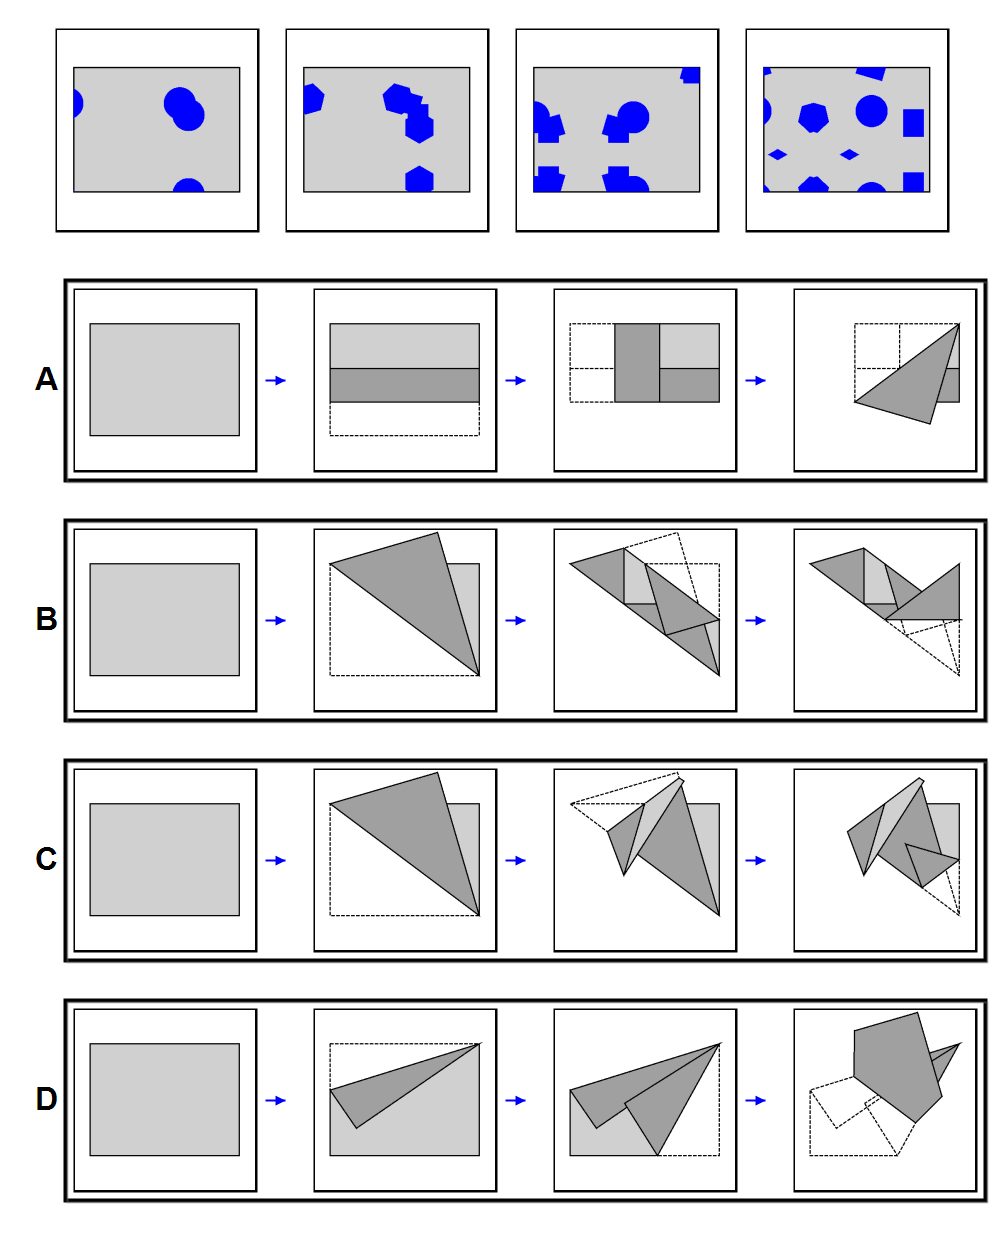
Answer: A